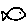
Label: fish